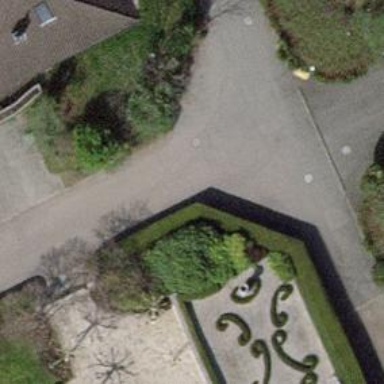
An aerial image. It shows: Hedge acting as barrier.